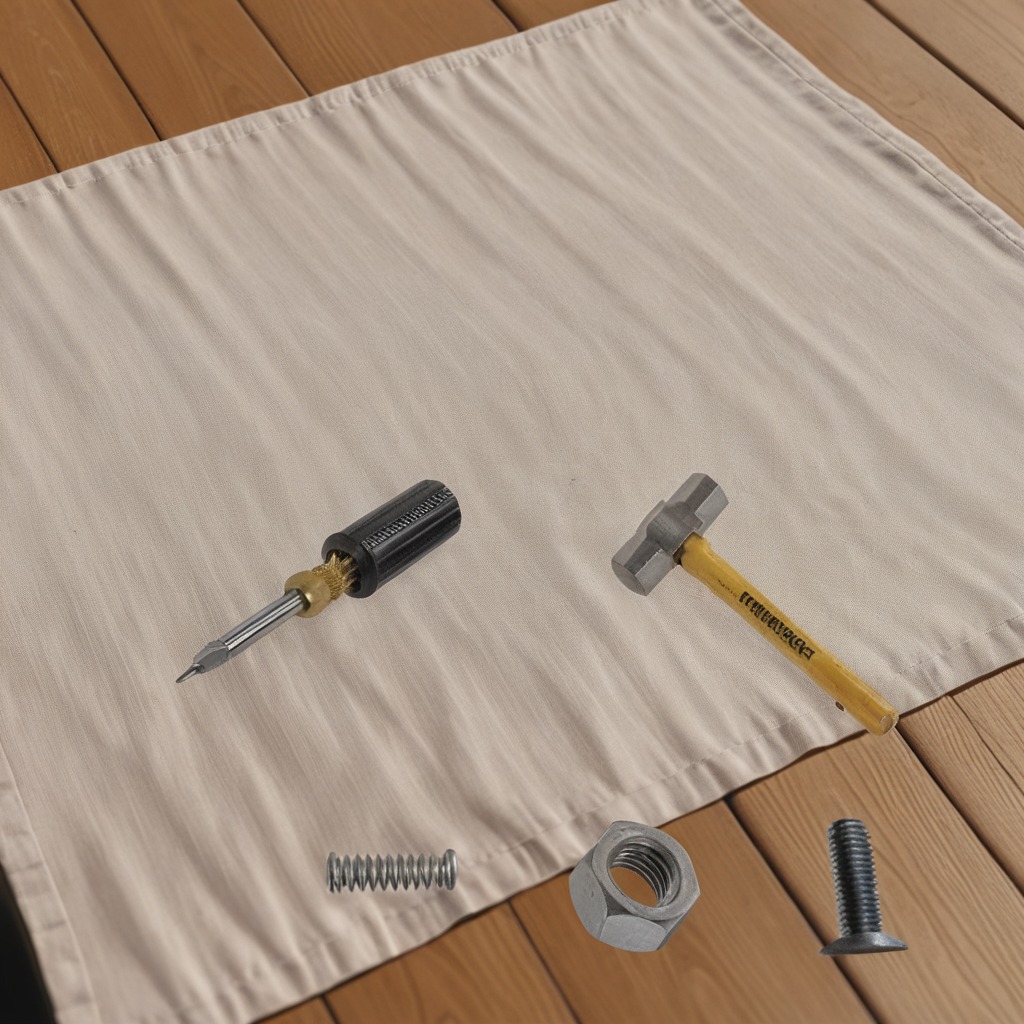
A hammer, a metal machine screw, a coiled metal spring, a screwdriver, and a metal nut are lying on the wooden table.